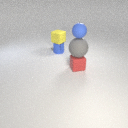
large gray rubber sphere below small blue rubber sphere